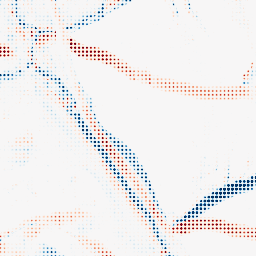
Category: morphological
Decomposition family: morphological_rect
Decomposition parameters: operation: average
width: 5
height: 20
Upsampling method: sinc_blackman
Upsampling parameters: scale: 8
kernel_size: 4
Upsampling scale: 8